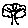
Label: tree